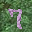
Label: 7